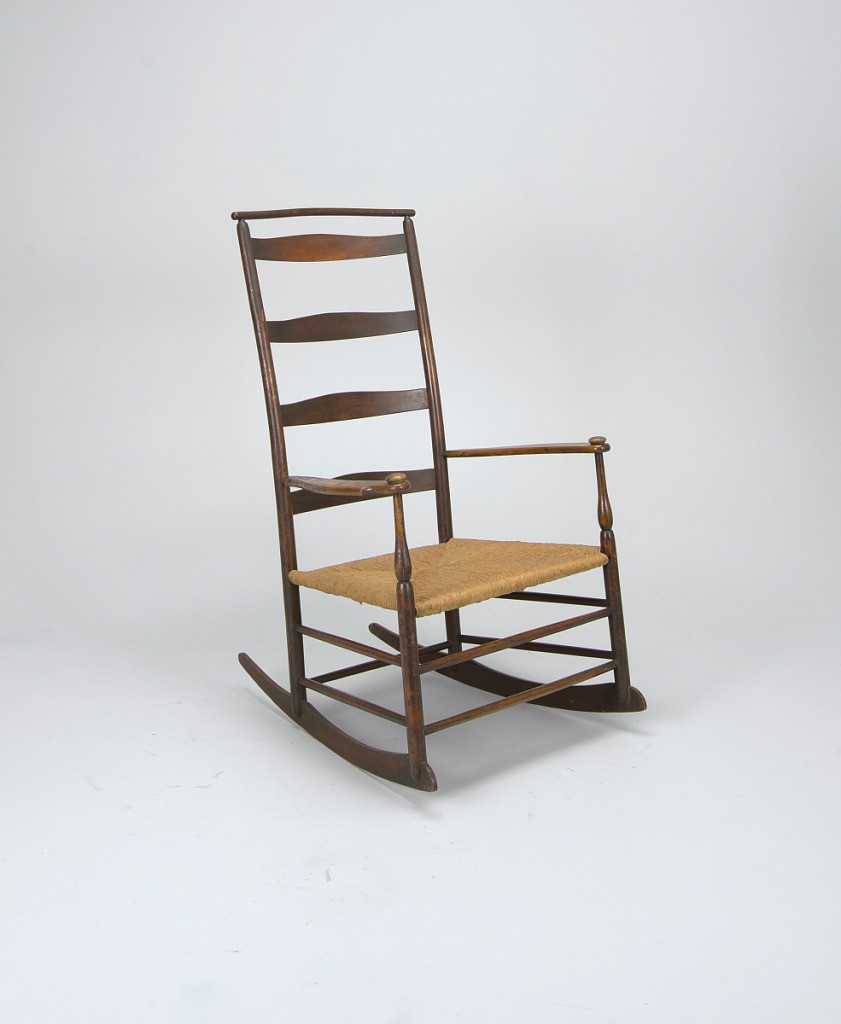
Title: Shaker no. 7 rocking chair
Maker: Society of Shakers, RM Wagan & Co.
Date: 1878–1910
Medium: Stained cherry or maple, modern paper "rush" seat
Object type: Rocking chair
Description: Slat back armchair with arms and a cushion rail; back consists of four oblong slats; seven turned stretchers between legs; two at front, left and right, one in rear; simple arms on turned front stiles topped by flat knobs.